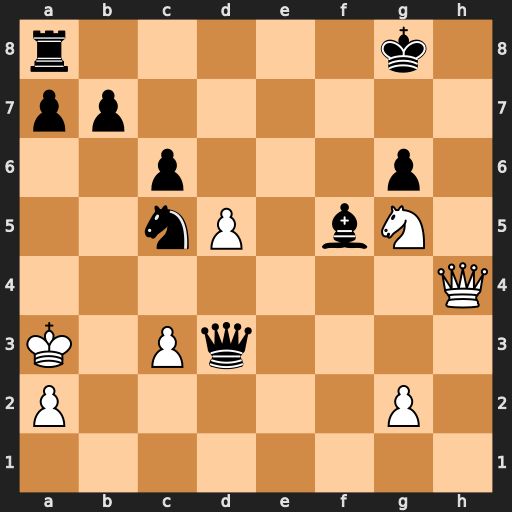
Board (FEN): r5k1/pp6/2p3p1/2nP1bN1/7Q/K1Pq4/P5P1/8
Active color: w
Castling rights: -
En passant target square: -
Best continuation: Qh7+ Kf8 Qf7#